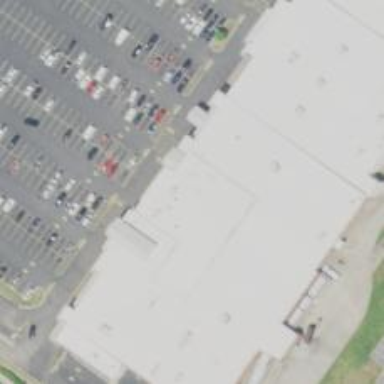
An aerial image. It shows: Supermarket.